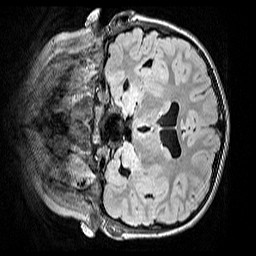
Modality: FLAIR
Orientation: coronal
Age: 9
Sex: male
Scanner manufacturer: siemens
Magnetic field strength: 3 T
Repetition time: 5 s
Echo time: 0.388 s